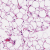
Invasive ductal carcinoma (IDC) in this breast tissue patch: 0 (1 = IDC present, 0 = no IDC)